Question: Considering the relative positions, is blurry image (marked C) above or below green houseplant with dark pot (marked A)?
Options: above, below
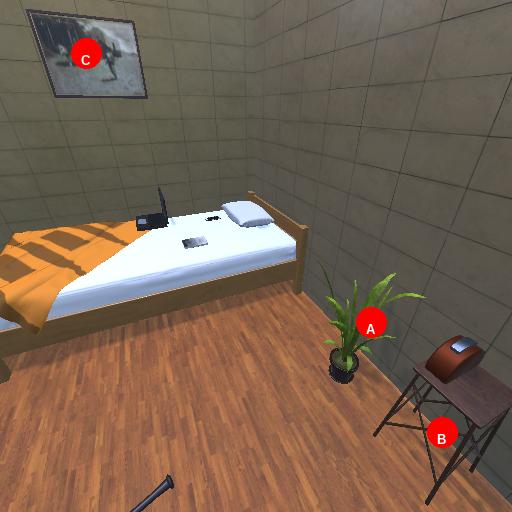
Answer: above